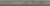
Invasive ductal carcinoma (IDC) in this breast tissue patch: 0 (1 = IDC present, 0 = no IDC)